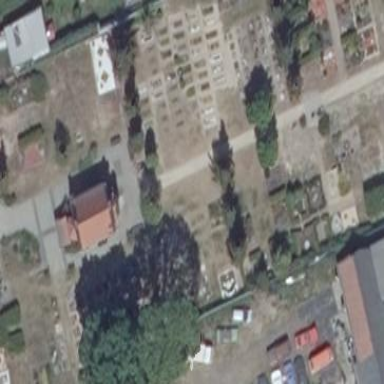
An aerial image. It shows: Cemetery.